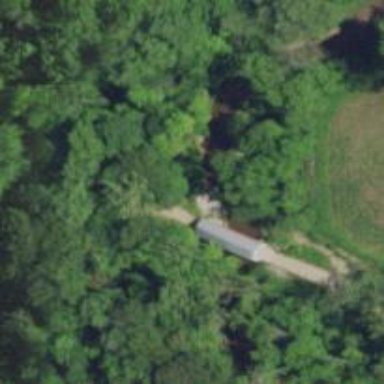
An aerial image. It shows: Covered bridge on residential road.